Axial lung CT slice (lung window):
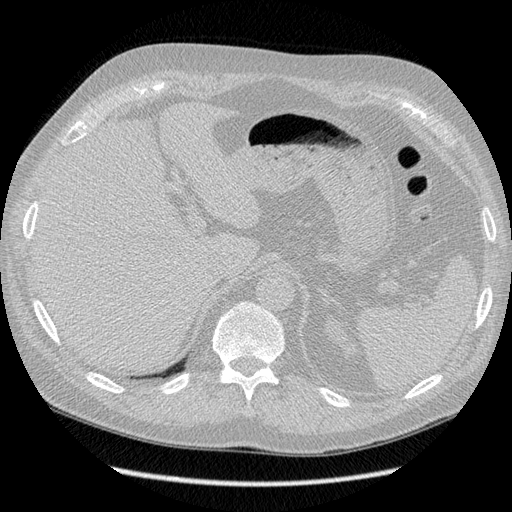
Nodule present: no